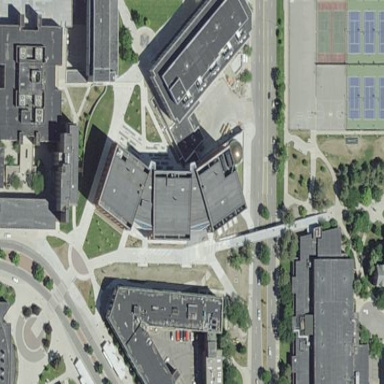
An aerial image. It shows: View of university building.